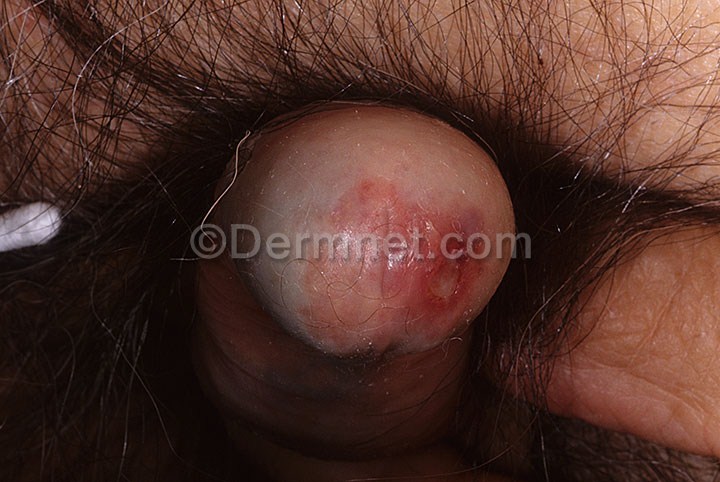
Disease: Actinic Keratosis Basal Cell Carcinoma and other Malignant Lesions